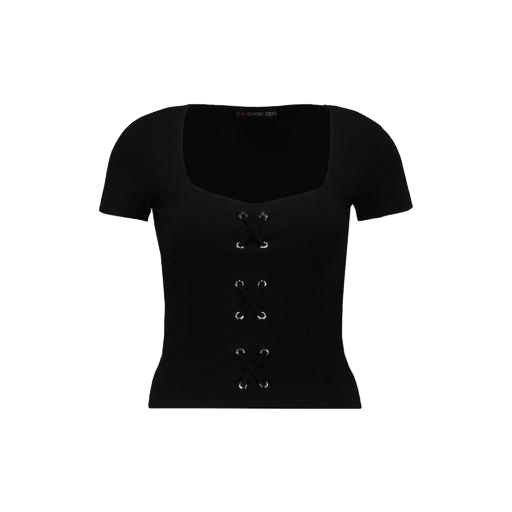
black lucinda lace-up short sleeve, black bridgette lace-up shirt, black yazzmin tie front t shirt, white background